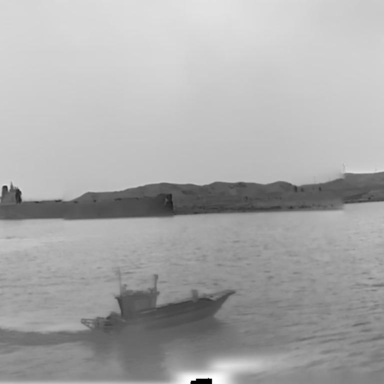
There is a fishing_boat in the infrared image.